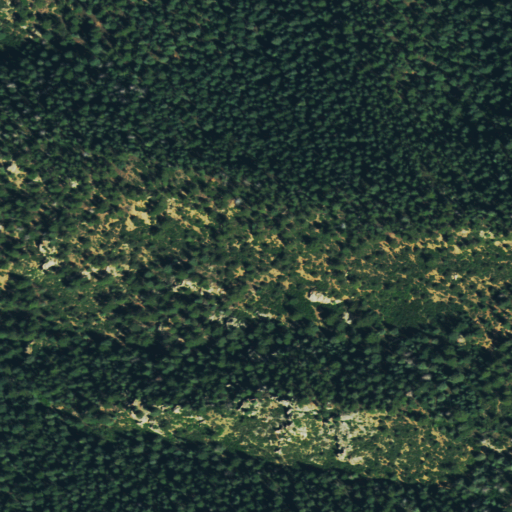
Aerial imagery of mountain in Colorado named Round Mountain containing evergreen forest and shrub